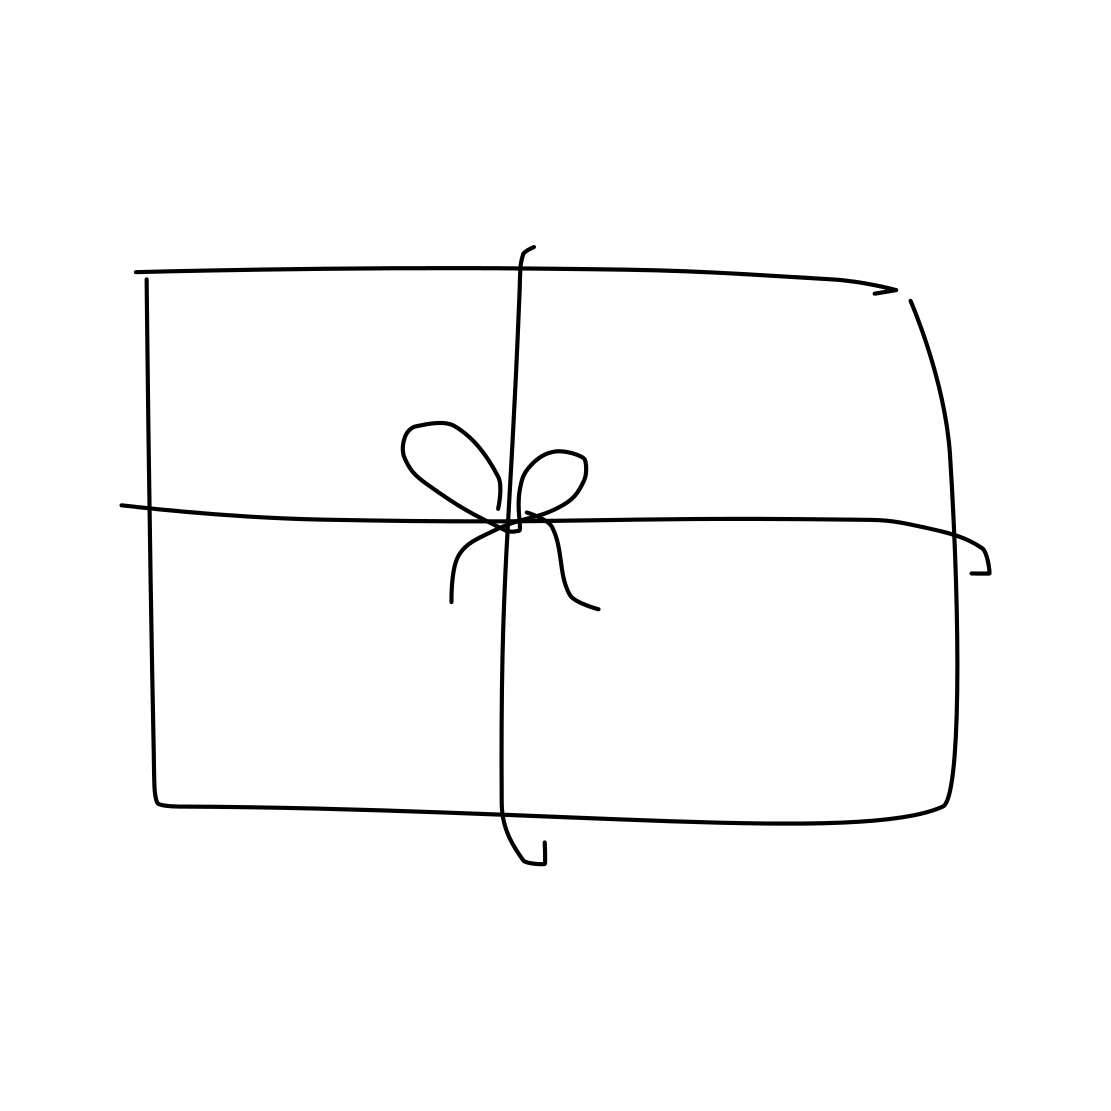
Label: present